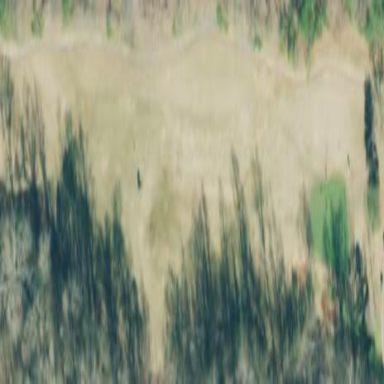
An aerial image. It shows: Area with grass used as rough in golf course.